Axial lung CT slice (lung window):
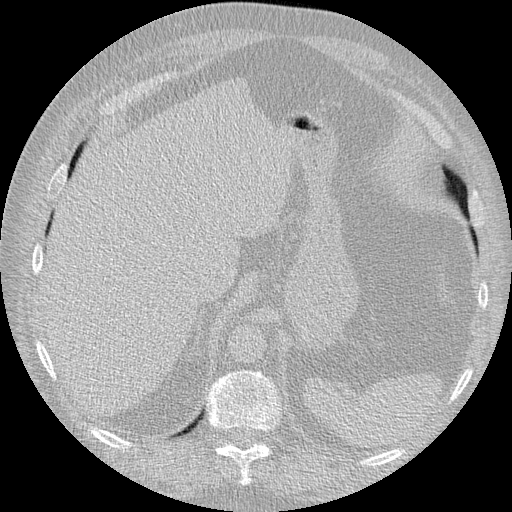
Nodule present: no